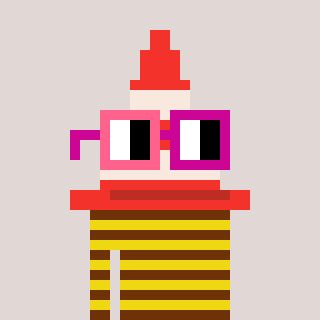
a pixel art character with square pink and red glasses, a cone-shaped head and a yellow-colored body on a warm background